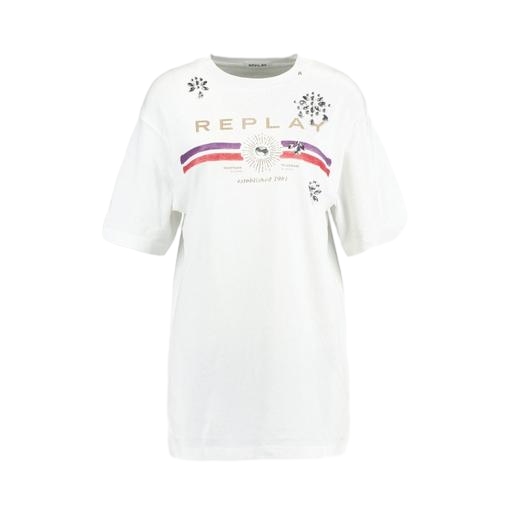
graphic tee, regular t-shirt, graphic short-sleeve tee, white background